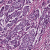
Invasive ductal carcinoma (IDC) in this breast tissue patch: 1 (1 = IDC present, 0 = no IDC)